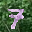
Label: 7